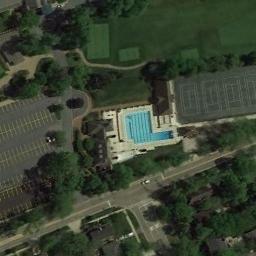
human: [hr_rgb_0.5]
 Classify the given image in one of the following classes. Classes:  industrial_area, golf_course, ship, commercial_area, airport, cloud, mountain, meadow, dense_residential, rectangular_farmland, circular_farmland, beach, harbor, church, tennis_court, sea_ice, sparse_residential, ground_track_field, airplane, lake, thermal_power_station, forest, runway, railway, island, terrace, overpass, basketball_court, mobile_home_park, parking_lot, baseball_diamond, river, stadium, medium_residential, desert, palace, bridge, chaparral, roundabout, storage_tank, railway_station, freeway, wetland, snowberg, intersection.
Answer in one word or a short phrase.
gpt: tennis_court